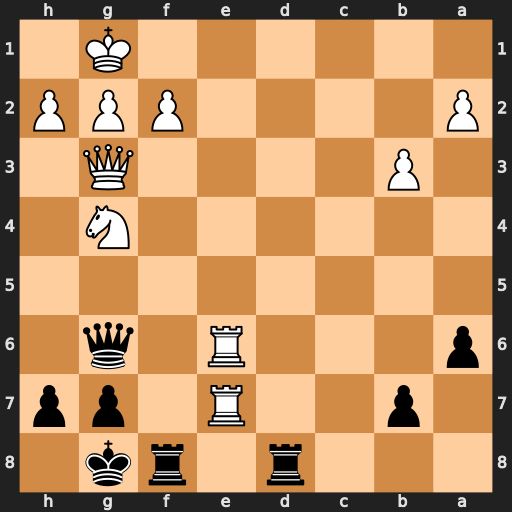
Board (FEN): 3r1rk1/1p2R1pp/p3R1q1/8/6N1/1P4Q1/P4PPP/6K1
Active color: b
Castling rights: -
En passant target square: -
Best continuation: Qxe6 Nh6+ Qxh6